Question: I am helping a friend to finish a final year project in which he has this circuit that we want to switch on and off using a C++ program.

I initially thought it would be easy, but I have failed to implement this program.
The main problem is that
- <URL>- -
- -
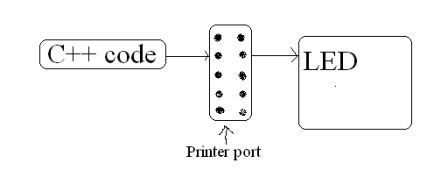
Answer: Have a look at codeproject: <URL>. You'll find treasures.
The 1st link works for Windows 7 - both 32 bit and 64 bit.